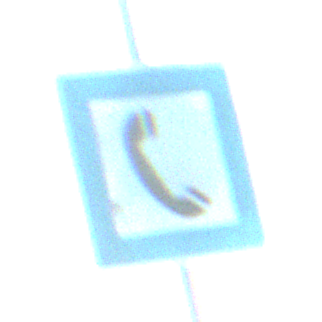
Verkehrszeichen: Fernsprecher
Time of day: SunriseSunset
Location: Outdoor (RoadRail)
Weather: PartlyCloudy
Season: NotSpecified
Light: Natural